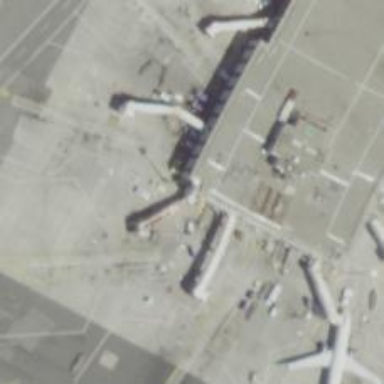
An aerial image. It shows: Airport gate.